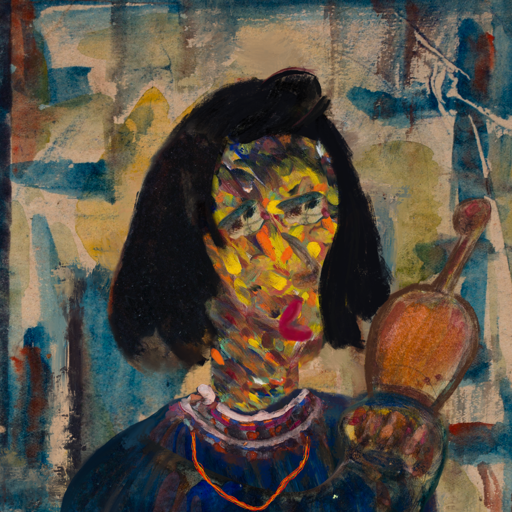
Background: Orphan, Head And Neck Side: An_Impression, Face Side: Pipe, Bust: Pipe, Hair Side: Mosgoul, Head Accessory: Blank, Second Necklace: Gypsy_Mother_2, Necklace: Hypocrite_1, Baby: Blank